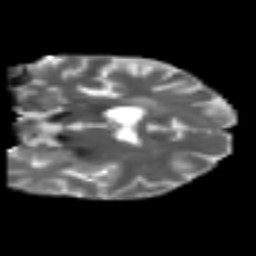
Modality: T2w
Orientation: coronal
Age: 53
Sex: male
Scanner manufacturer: siemens
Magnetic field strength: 3 T
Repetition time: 4.987 s
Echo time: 0.0792 s